Question: How do you enable iSQL*Plus terminal to print output to screen?
For instance a simple hello world block:

Note how "hello world" should be printed to screen, but only confirmation that there were no compilation errors is given.
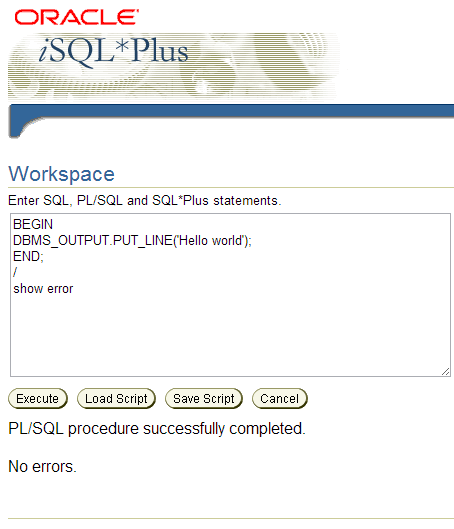
Answer: You need enable dbms outout and set server output on.
'''
exec dbms_output.enable(<PHONE>);
'''
and on top of your program paste this:
'''
set serveroutput on
'''